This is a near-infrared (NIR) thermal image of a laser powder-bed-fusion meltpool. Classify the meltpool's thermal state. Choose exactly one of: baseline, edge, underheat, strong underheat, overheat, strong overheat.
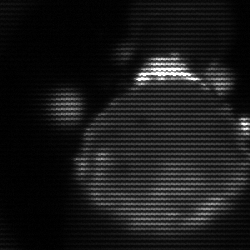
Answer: edge